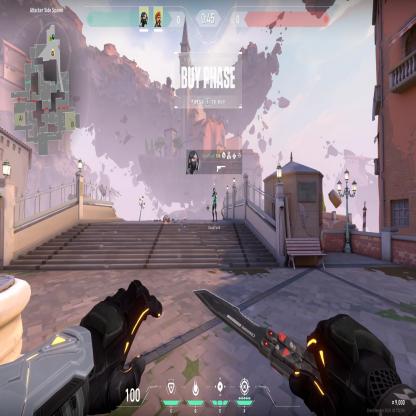
Label: dropped spike ; teammate